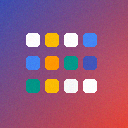
Screen state: on